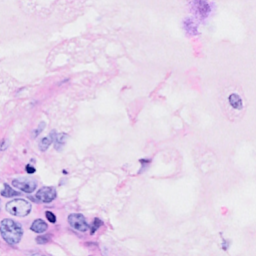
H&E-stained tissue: Breast